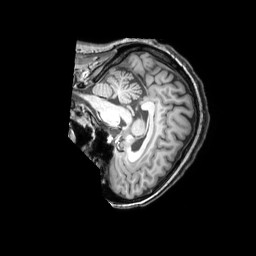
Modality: T1w
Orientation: sagittal
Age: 53
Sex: female
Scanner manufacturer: philips
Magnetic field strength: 3 T
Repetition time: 0.009893 s
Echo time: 0.004602 s